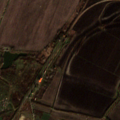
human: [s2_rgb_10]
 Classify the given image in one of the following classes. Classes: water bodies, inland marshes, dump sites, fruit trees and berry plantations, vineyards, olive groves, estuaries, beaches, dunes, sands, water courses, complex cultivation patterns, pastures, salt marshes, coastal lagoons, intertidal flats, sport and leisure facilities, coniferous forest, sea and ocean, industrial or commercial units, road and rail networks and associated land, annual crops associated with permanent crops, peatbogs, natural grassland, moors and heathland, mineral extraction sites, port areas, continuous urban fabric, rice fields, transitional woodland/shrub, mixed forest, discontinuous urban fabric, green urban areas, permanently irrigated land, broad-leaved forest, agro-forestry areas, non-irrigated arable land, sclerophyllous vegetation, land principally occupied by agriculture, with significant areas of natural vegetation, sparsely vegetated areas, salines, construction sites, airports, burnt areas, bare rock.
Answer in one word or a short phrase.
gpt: non-irrigated arable land, land principally occupied by agriculture, with significant areas of natural vegetation, transitional woodland/shrub, water bodies